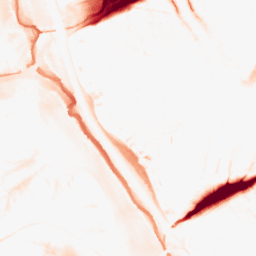
Category: morphological
Decomposition family: tophat
Decomposition parameters: size: 20
mode: black
Upsampling method: bicubic
Upsampling parameters: scale: 8
Upsampling scale: 8